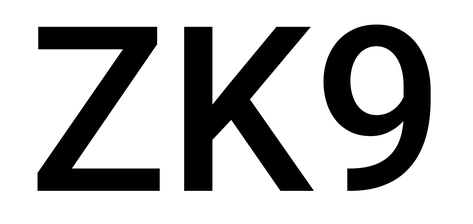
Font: Roboto_Medium